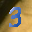
Label: 3